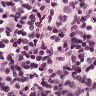
Metastatic tissue present: no